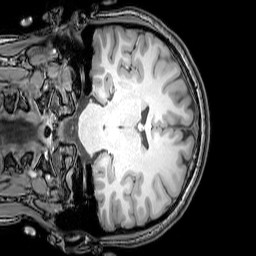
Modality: T1w
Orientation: coronal
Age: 24
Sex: female
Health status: healthy
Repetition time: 0.081 s
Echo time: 0.037 s